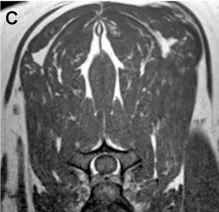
MRI features of the SEM-like phenotype, Case 4. Hyperintense lesions in the ventral gray matter that are T1W isointense.
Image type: radiology (mri)